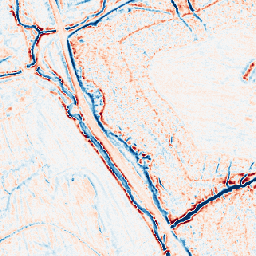
Category: edge_preserving
Decomposition family: bilateral
Decomposition parameters: d: 9
sigma_color: 150
sigma_space: 150
Upsampling method: area
Upsampling parameters: scale: 8
Upsampling scale: 8